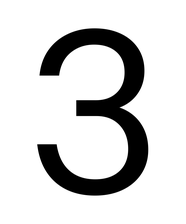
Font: InstrumentSans_Regular